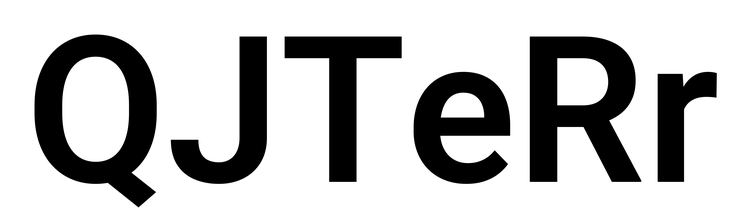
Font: Roboto_SemiBold